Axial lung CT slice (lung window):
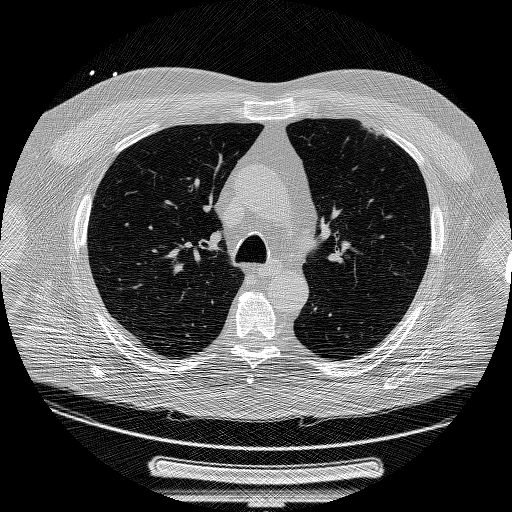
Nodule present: yes
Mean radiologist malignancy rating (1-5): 5